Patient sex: F
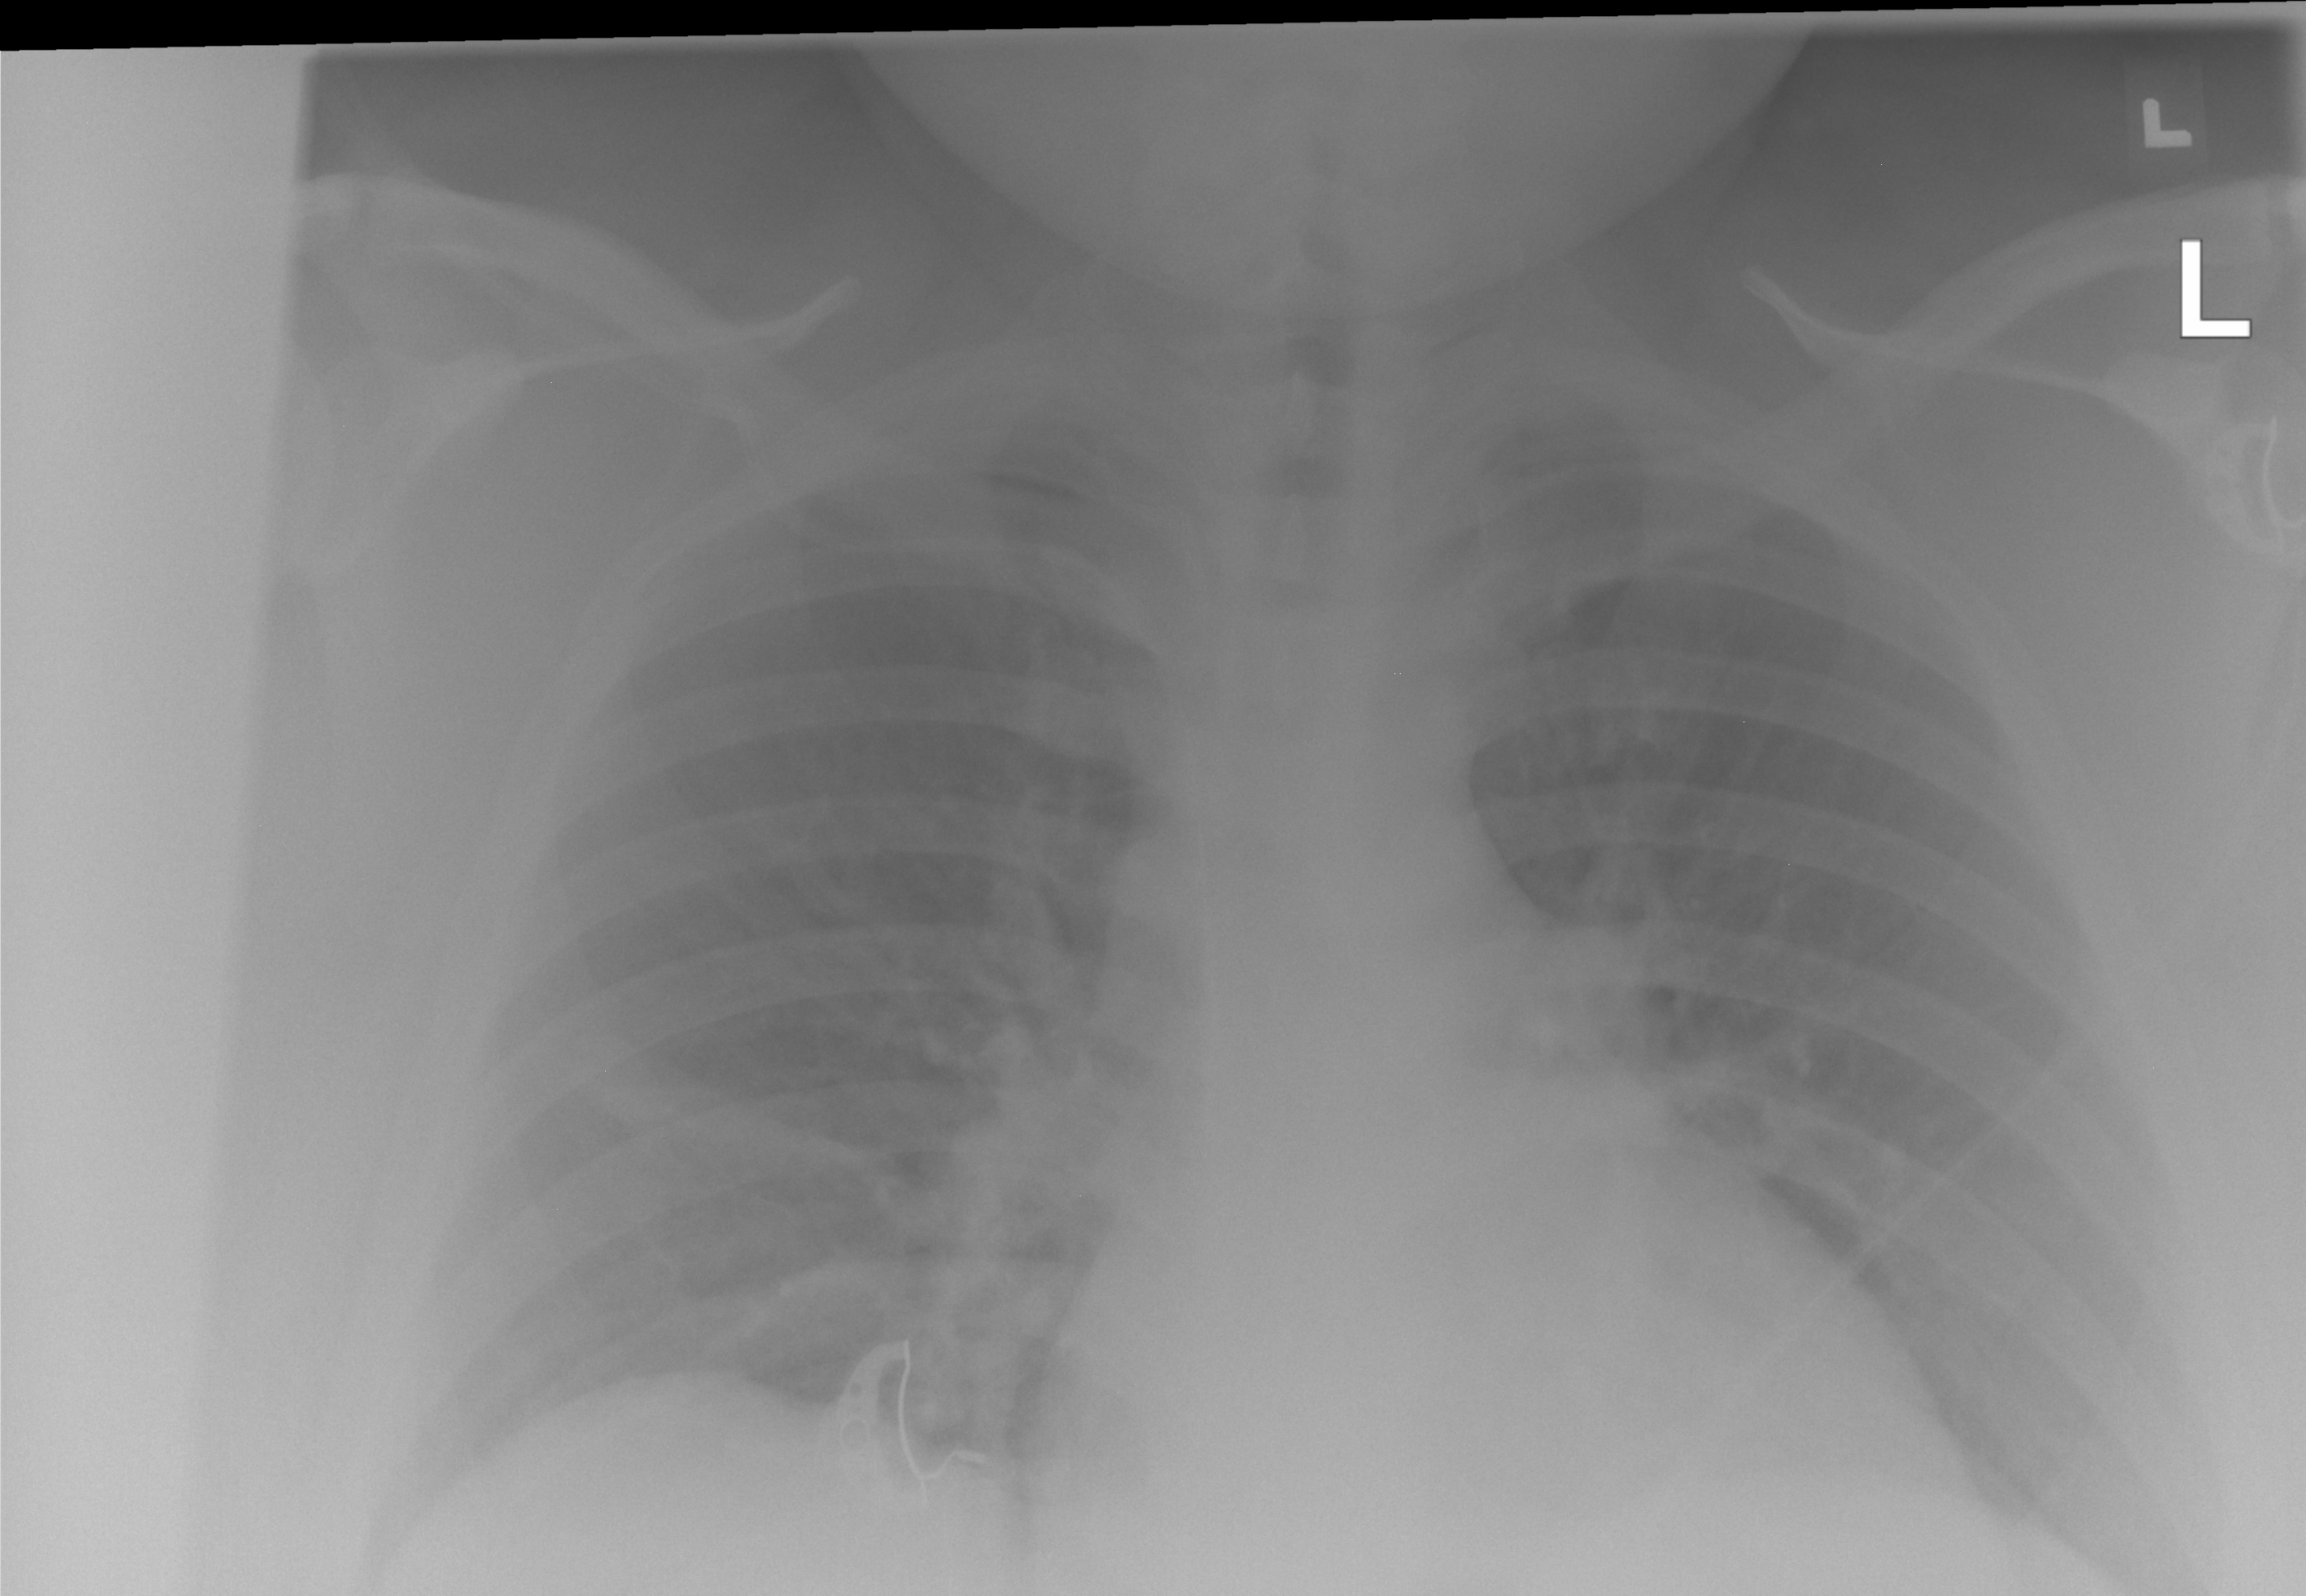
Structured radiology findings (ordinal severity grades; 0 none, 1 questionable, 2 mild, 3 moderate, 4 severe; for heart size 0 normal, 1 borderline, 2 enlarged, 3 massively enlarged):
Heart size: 2
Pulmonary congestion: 0
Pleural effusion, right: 0
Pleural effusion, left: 0
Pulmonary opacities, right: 0
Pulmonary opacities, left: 0
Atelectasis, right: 2
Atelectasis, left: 0